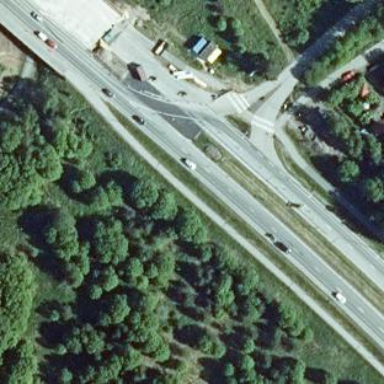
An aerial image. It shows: Crossing on asphalt cycleway.